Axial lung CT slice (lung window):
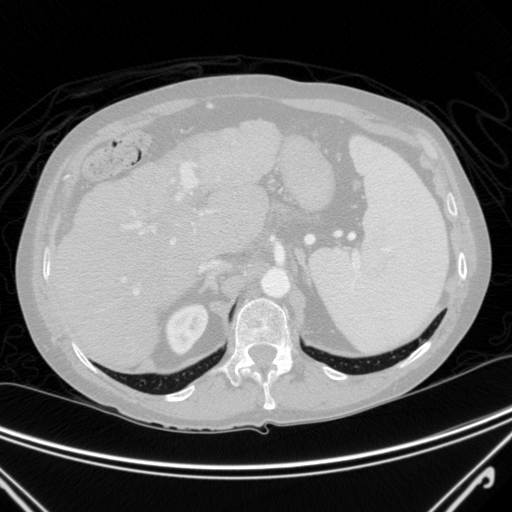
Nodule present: no